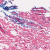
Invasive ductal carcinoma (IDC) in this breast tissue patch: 0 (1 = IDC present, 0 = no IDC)